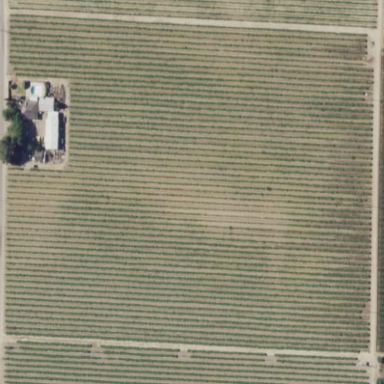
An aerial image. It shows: Vineyard.